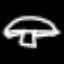
Label: mushroom